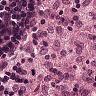
Metastatic tissue present: no